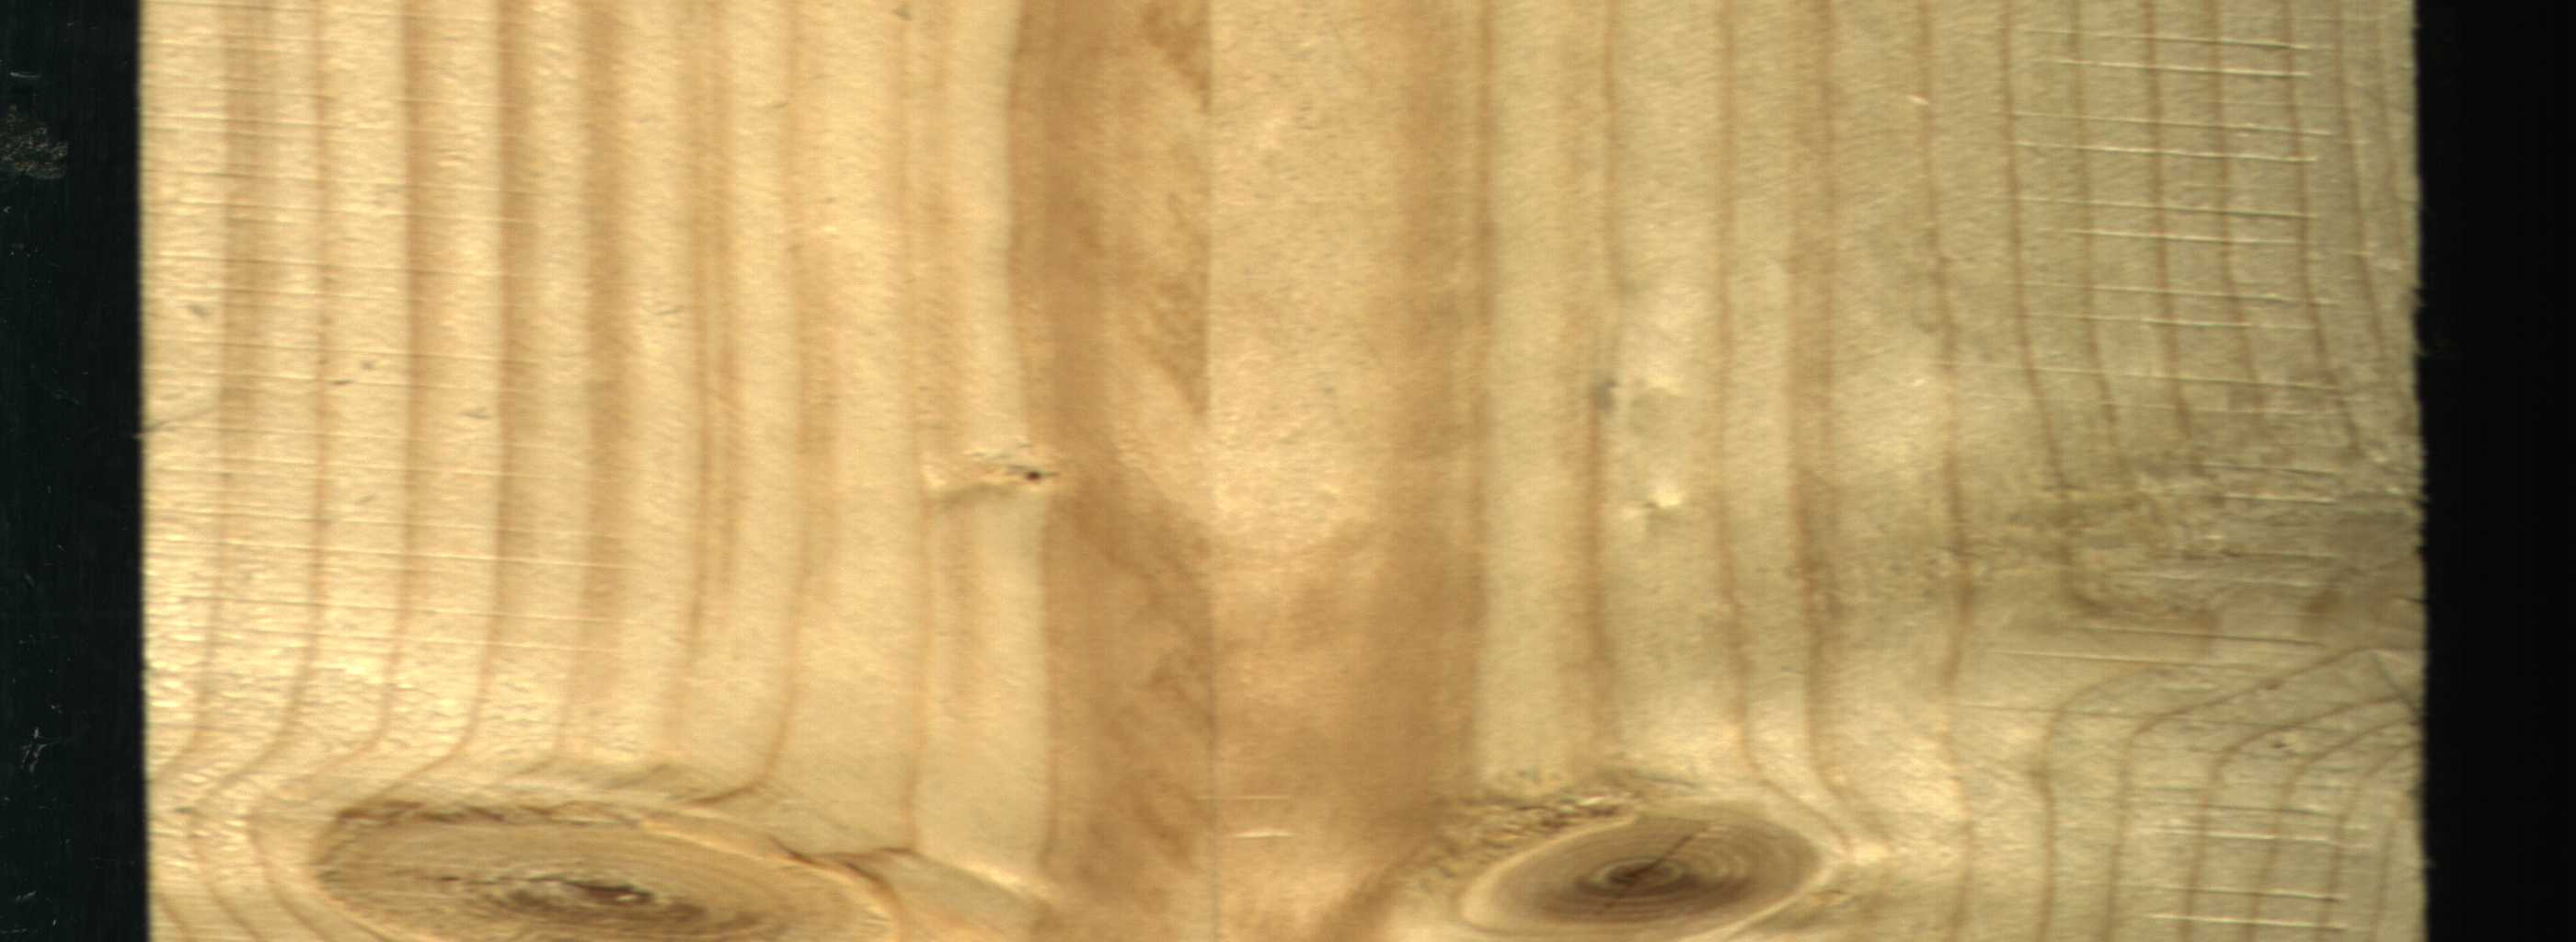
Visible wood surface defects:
Live_Knot
Live_Knot